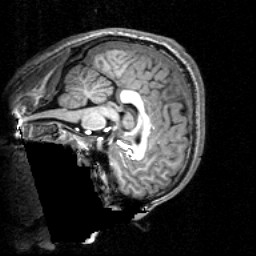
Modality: T1w
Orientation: sagittal
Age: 31
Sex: female